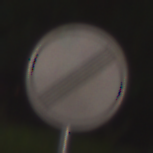
Verkehrszeichen: EndeSaemtlicherBegrenzungen
Umgebung: Outdoor, Suburban
Tageszeit: Night
Wetter: PartlyCloudy
Licht: Artificial
Jahreszeit: NotSpecified
Kontrast: HighContrast